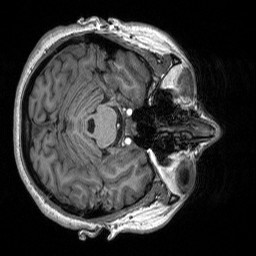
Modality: T1w
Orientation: axial
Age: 30
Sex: female
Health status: healthy
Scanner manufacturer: siemens
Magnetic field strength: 3 T
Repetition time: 2.53 s
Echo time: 0.00219 s